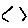
Label: hexagon